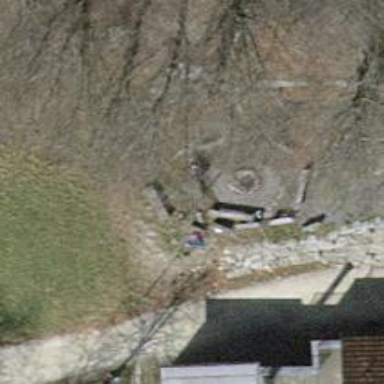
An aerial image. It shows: Barbecue facility.